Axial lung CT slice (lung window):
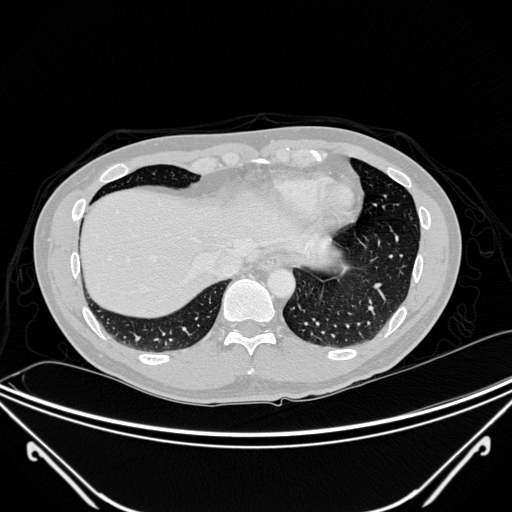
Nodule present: no